Interaction volume radius: 10 \u00c5
Interaction volume height: 10 \u00c5
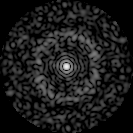
Disorder parameter: 0.8279